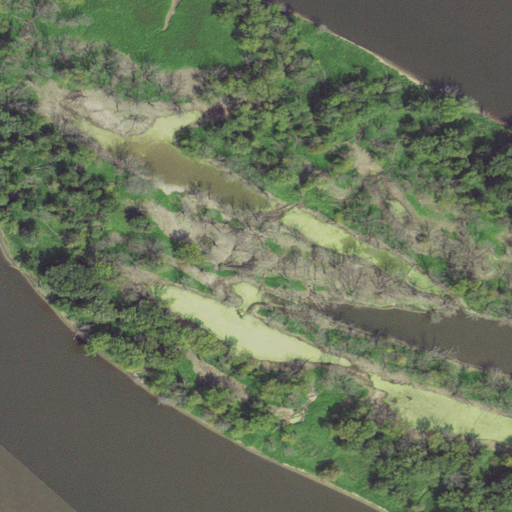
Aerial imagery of island in Wisconsin named Island Number One Hundred Ninety-two containing woody wetlands, open water, and herbaceous wetlands